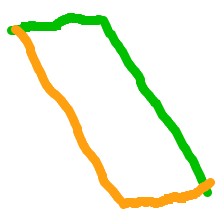
Shape: parallelogram